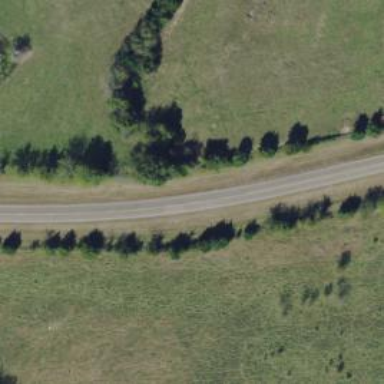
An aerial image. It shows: Tertiary road.